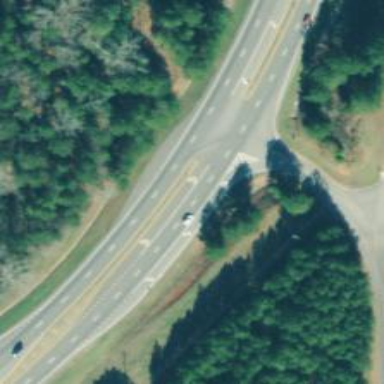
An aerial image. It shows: Asphalt road classified as trunk highway.